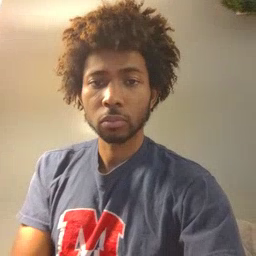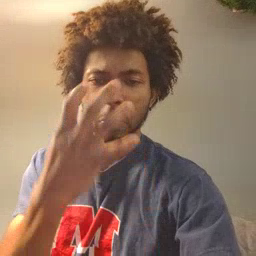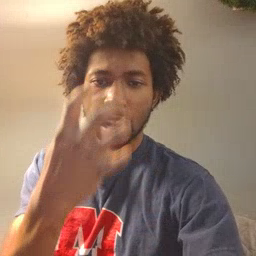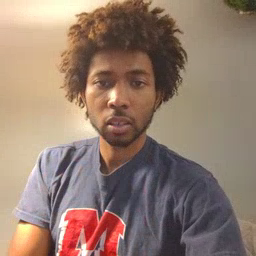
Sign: mad